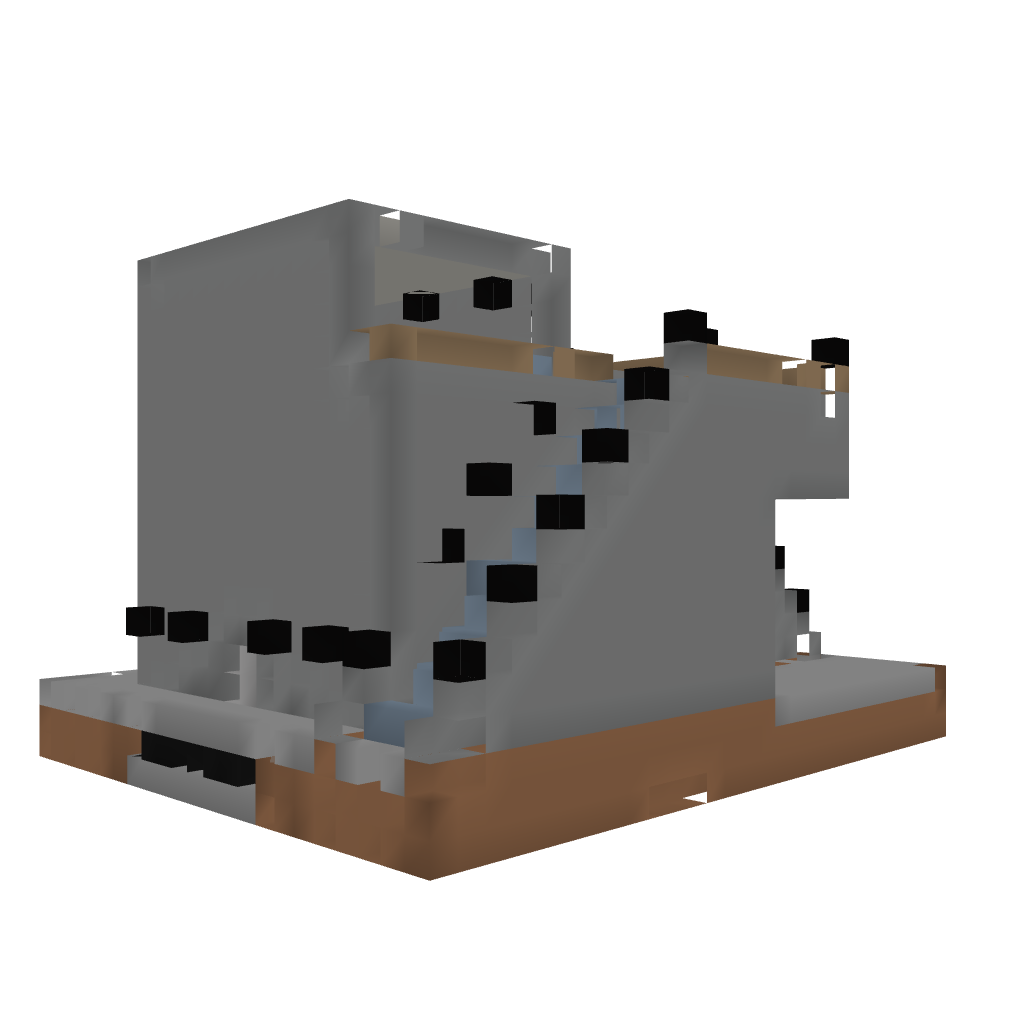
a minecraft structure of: Drop-party